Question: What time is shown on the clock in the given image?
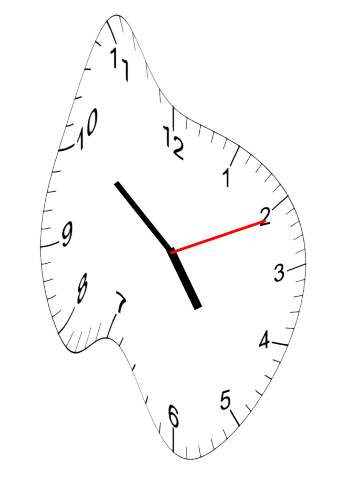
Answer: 04:51:11